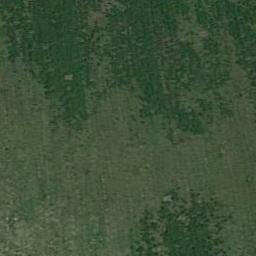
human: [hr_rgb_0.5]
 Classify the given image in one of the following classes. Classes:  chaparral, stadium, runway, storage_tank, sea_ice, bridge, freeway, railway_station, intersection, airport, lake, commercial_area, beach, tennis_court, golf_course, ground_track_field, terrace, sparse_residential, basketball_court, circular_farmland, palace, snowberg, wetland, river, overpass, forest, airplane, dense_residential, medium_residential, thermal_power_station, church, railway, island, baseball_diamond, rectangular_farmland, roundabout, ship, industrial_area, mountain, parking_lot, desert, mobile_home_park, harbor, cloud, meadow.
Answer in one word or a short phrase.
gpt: meadow